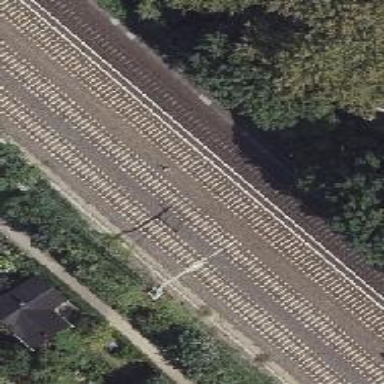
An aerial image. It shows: Railway signal.